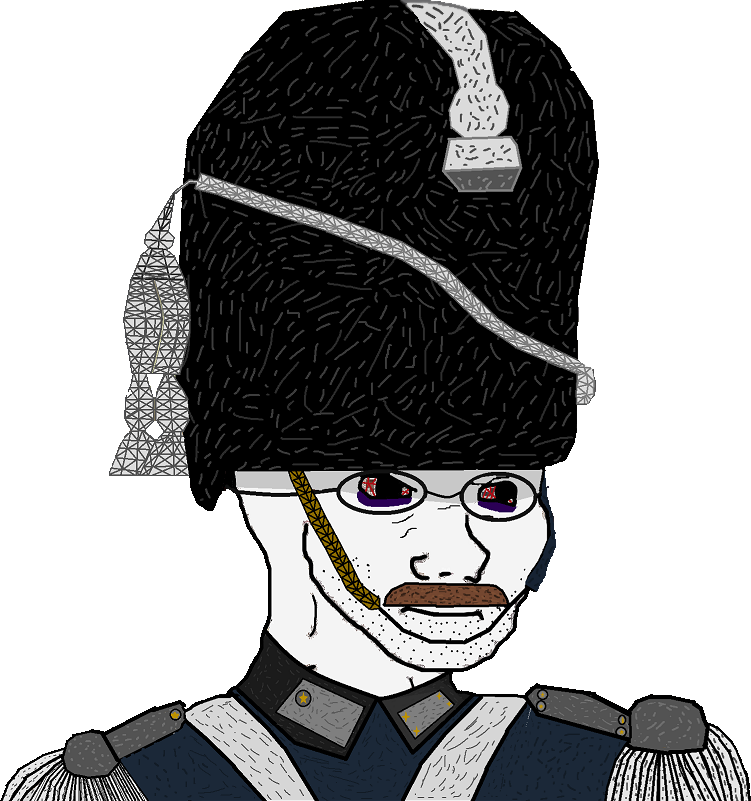
Label: 5_Doomer